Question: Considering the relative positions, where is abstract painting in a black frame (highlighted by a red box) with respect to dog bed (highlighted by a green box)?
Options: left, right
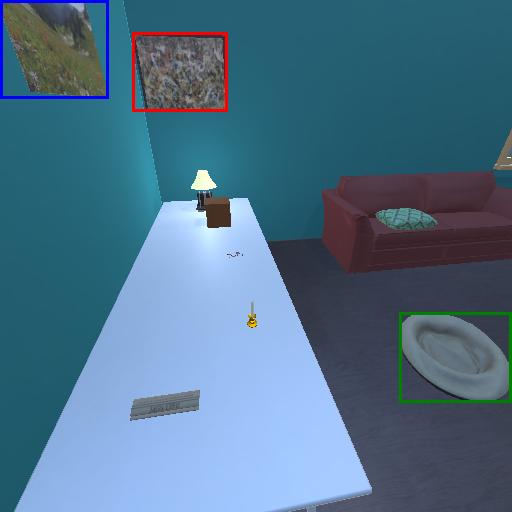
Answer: left